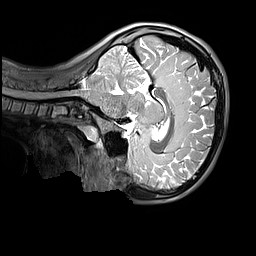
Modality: T2w
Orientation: sagittal
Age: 10
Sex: female
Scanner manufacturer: siemens
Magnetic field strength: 3 T
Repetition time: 3.2 s
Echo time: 0.408 s